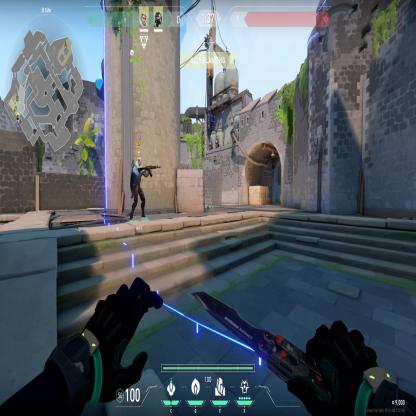
Label: teammate